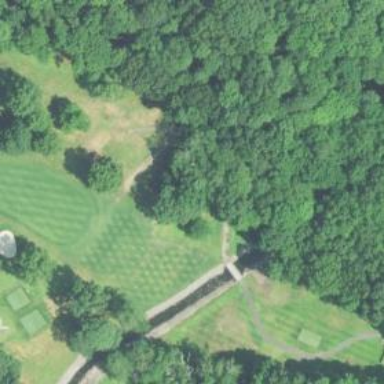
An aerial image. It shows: Path used for both walking and golf.